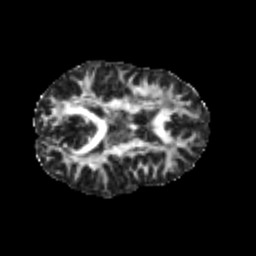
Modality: FA
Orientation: axial
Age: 21
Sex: female
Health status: healthy
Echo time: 0.074 s